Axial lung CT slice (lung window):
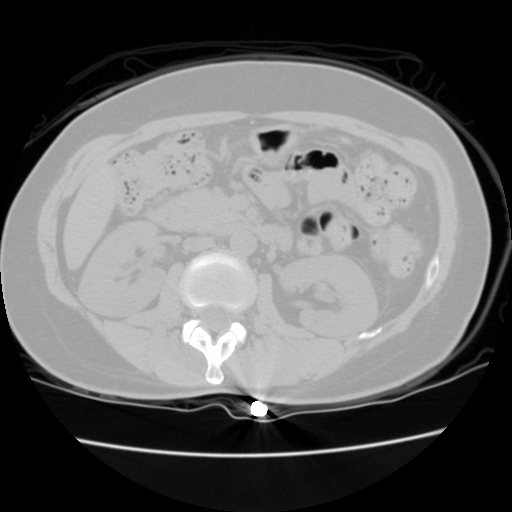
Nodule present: no